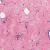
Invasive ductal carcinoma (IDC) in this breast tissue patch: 0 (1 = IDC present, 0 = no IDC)